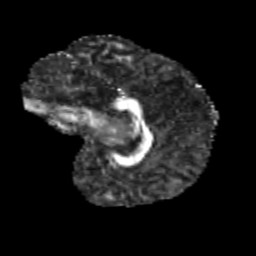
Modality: FA
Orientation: sagittal
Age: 13
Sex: male
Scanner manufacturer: siemens
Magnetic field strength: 3 T
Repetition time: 3.8 s
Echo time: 0.07 s